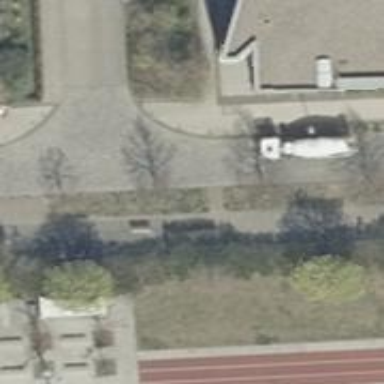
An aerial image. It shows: Residential road with separate sidewalks on both sides.